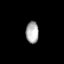
Tissue: lung
Cell type: Myeloid cells
Senescence score: 0.5596
Nuclear area (px): 272
Mean DAPI intensity: 173.915